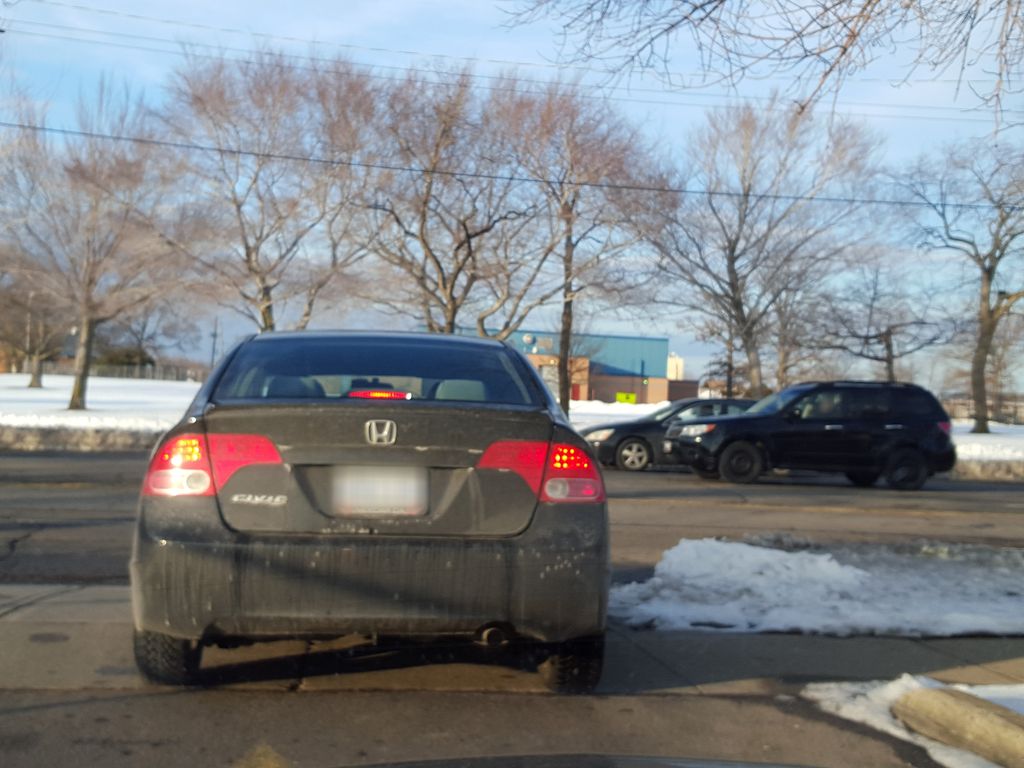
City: hamilton